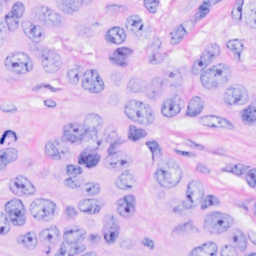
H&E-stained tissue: Breast